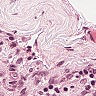
Metastatic tissue present: no